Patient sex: M
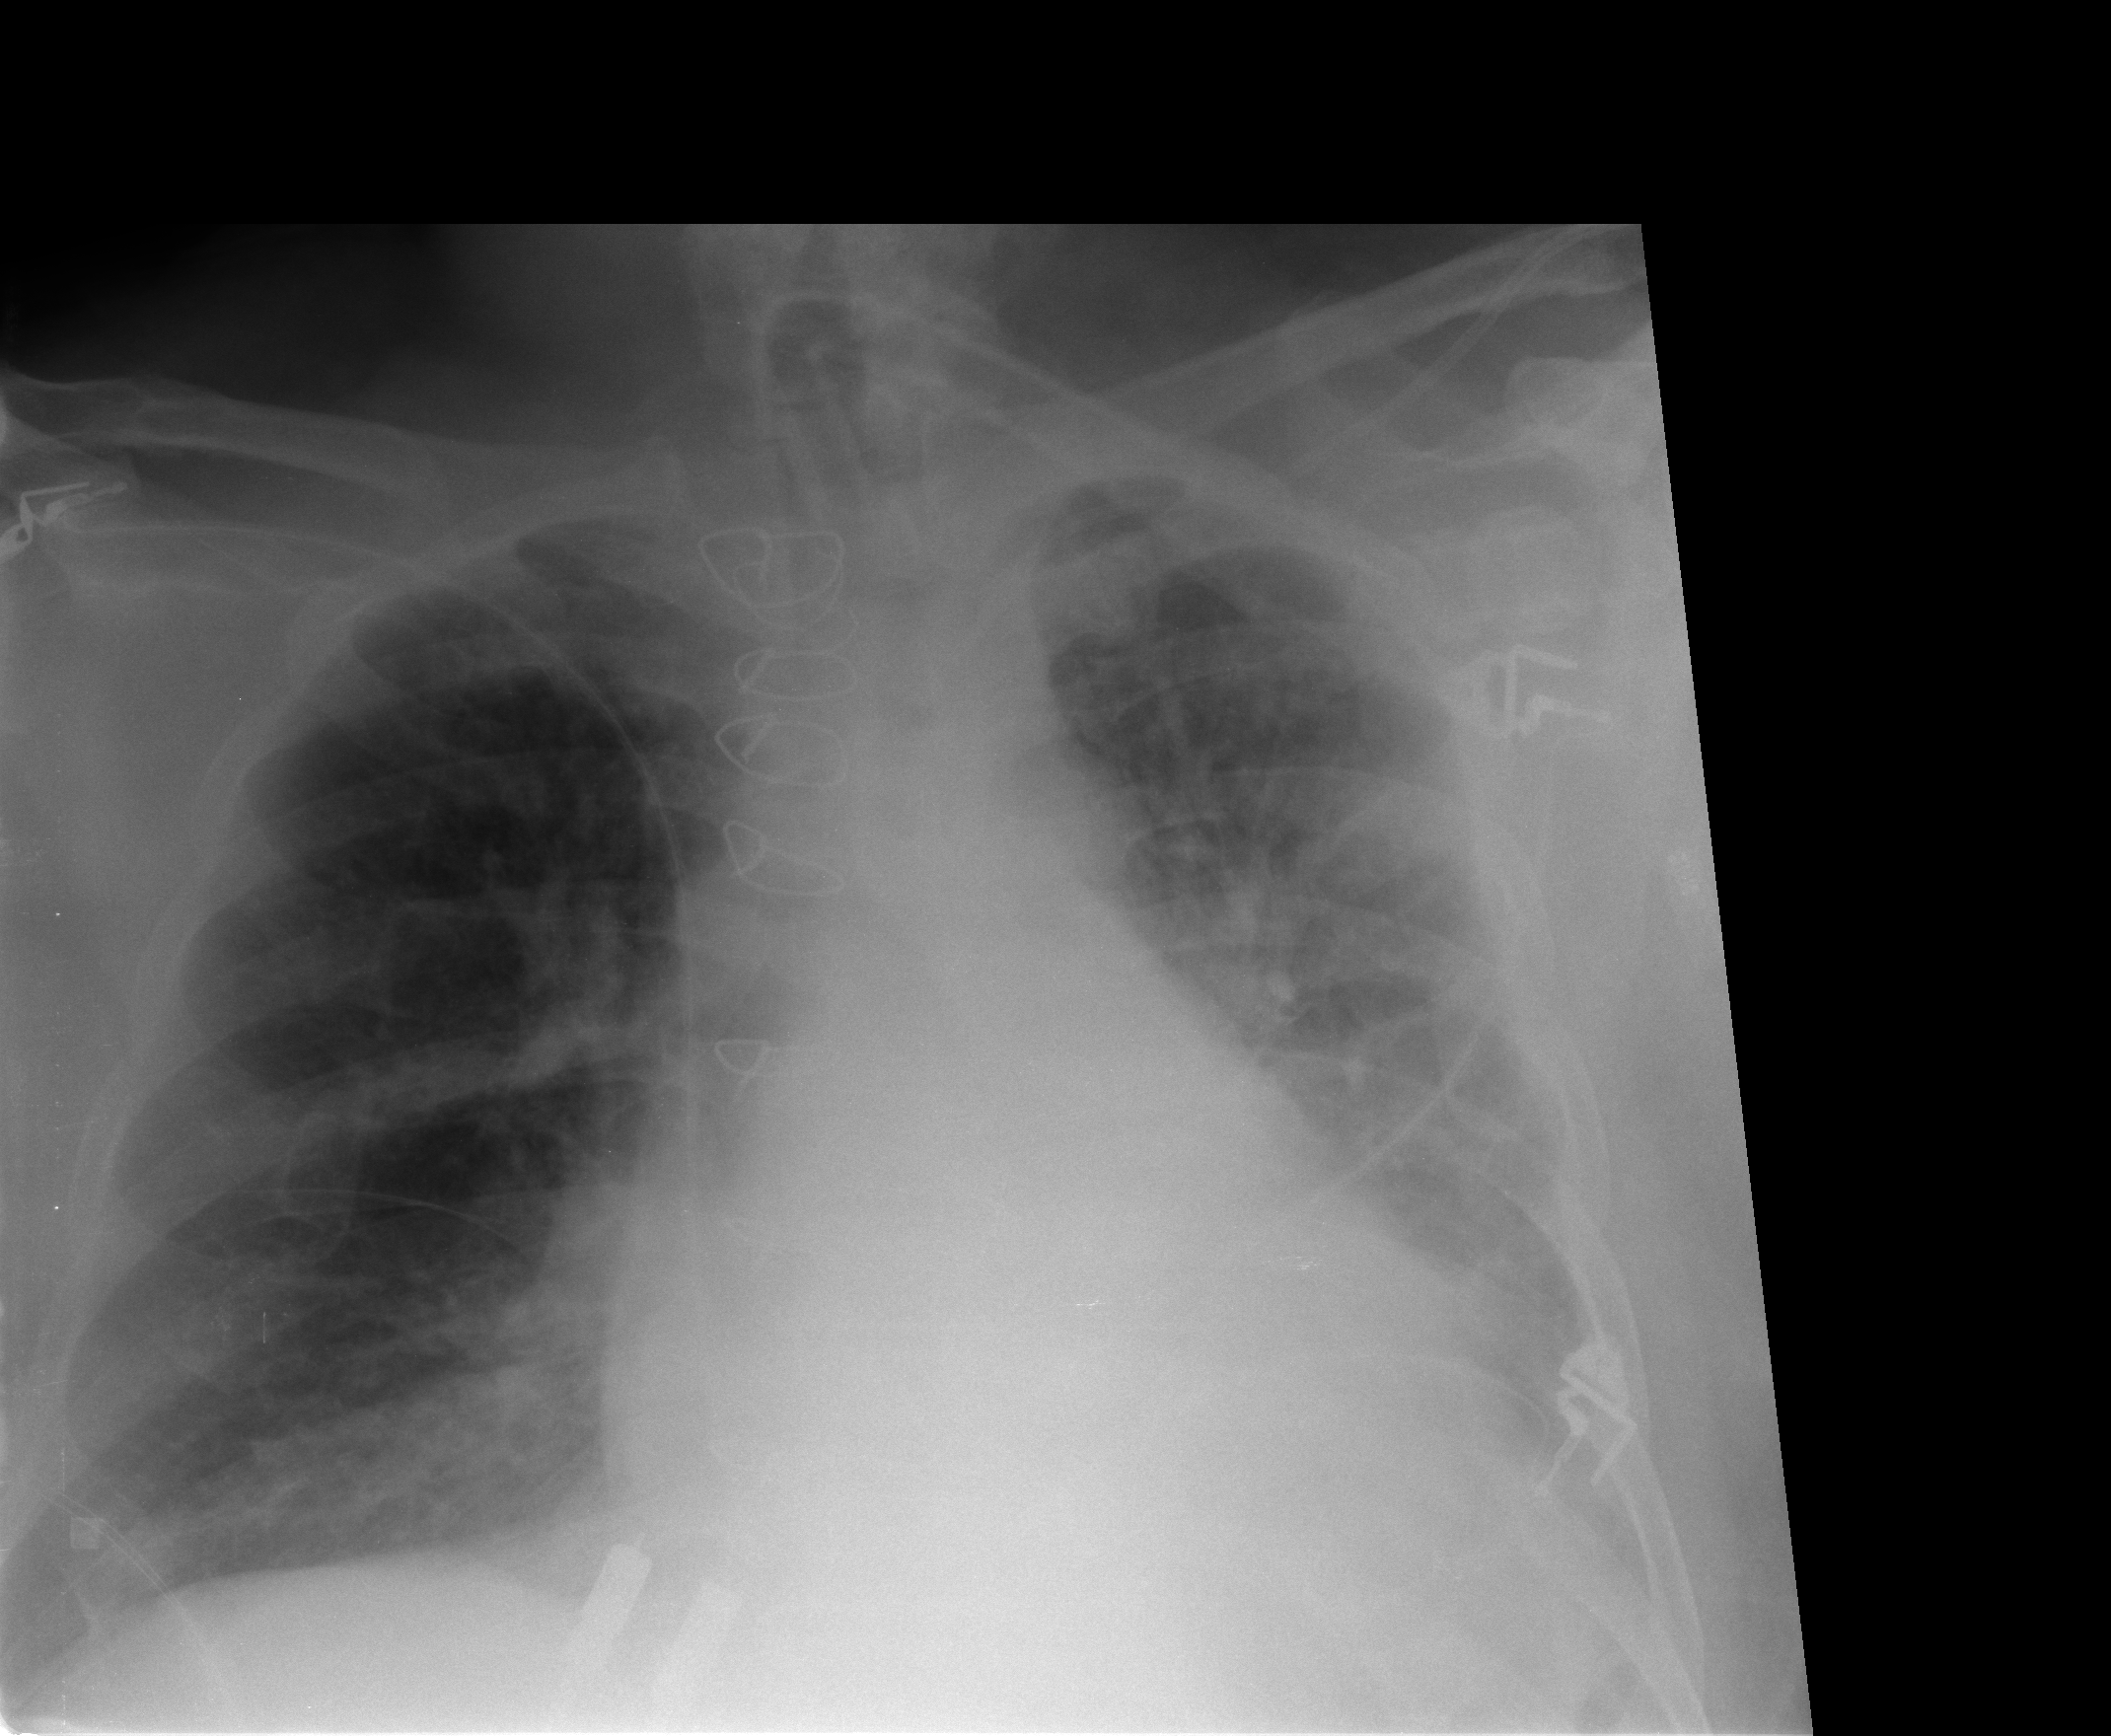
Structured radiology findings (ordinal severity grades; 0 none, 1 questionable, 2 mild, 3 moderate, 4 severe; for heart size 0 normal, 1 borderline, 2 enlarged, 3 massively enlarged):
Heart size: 2
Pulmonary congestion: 2
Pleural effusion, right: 1
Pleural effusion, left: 2
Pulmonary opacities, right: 1
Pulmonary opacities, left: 0
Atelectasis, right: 2
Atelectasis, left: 2